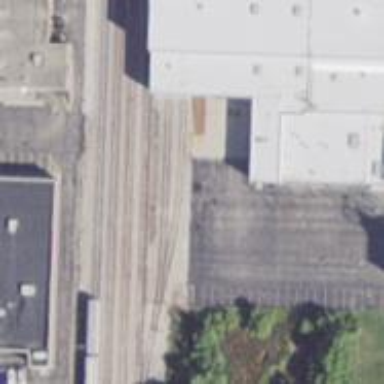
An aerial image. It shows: Rail spur service.